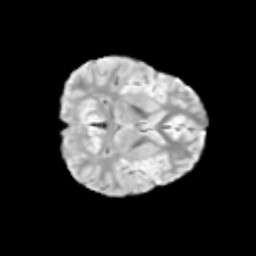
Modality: T2w
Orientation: axial
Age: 10
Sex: male
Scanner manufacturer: siemens
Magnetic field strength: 3 T
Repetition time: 3.8 s
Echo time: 0.07 s